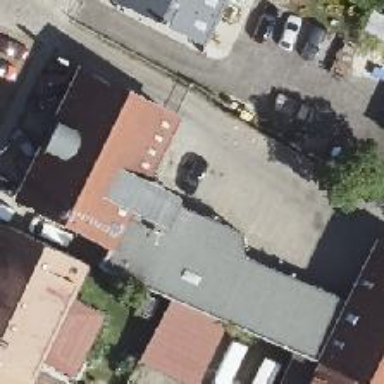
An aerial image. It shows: Car shop.